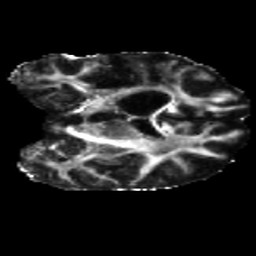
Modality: FA
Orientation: coronal
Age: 42
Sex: male
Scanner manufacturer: siemens
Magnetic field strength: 3 T
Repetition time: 5.25 s
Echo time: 0.08 s